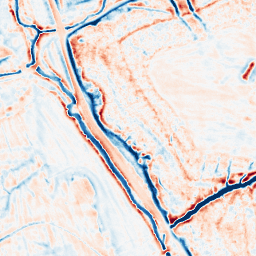
Category: edge_preserving
Decomposition family: bilateral
Decomposition parameters: d: 15
sigma_color: 50
sigma_space: 25
Upsampling method: cubic_mitchell
Upsampling parameters: scale: 8
Upsampling scale: 8